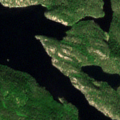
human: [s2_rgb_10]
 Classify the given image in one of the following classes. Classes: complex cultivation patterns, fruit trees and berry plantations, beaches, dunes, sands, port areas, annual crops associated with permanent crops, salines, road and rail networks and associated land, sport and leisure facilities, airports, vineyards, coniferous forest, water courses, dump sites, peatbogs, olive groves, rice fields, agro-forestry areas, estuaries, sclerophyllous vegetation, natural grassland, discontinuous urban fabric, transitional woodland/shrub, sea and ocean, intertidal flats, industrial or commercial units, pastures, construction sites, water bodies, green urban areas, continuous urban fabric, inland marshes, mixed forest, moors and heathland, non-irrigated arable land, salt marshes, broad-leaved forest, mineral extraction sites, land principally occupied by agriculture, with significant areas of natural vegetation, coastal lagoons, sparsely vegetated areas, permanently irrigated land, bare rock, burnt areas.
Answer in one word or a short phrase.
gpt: coniferous forest, mixed forest, water bodies